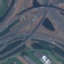
Land use / land cover class: Highway